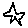
Label: star